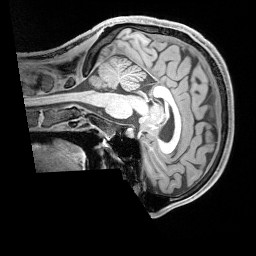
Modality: T1w
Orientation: sagittal
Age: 24
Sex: male
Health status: healthy
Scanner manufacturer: siemens
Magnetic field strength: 3 T
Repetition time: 1.65 s
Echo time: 0.00182 s